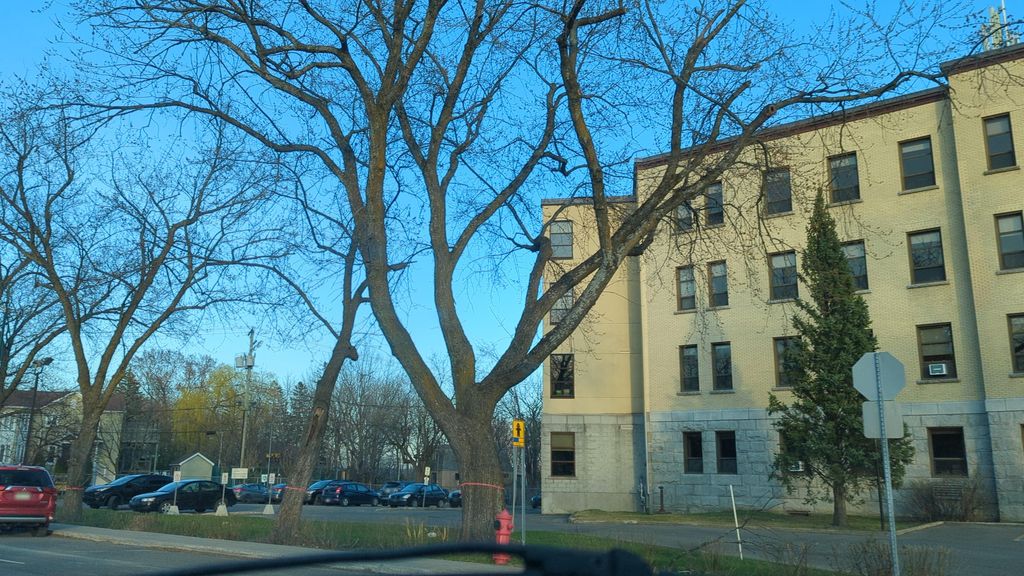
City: quebec_city